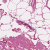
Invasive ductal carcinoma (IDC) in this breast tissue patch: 0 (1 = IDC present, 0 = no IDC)